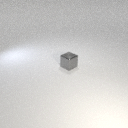
small gray metal cube